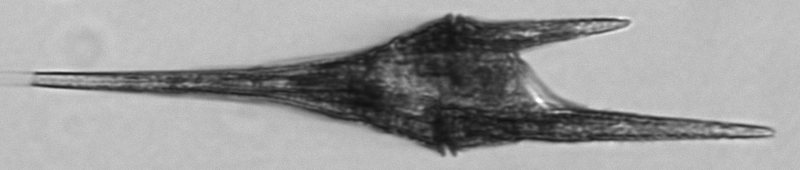
Label: Tripos_furca